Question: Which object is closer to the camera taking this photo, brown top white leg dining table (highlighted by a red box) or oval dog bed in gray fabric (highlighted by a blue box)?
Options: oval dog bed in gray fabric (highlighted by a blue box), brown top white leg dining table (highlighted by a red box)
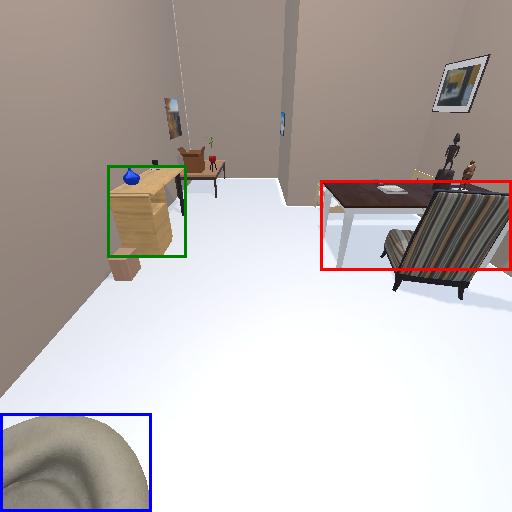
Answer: oval dog bed in gray fabric (highlighted by a blue box)